Question: I updated to phonegap 2.1 with the hope of being able to deal with 4 inch retina display of new Iphone 5. (I am not sure if they ever promised to support it anyway)
The problem is that (as you guessed), when I change the device to Iphone 4 inch display in IOS simulator, this is how it looks like. How to deal with the black stripes on top and bottom ?

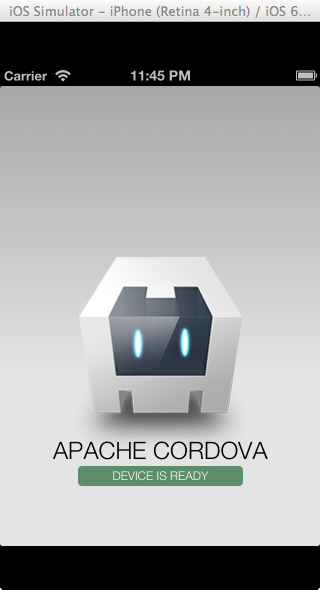
Answer: All you need to do is to add another splash image: Add a Default-568h@2x.png image, at 640 x 1136 px and it will work.
For next time: Google is your friend ;)